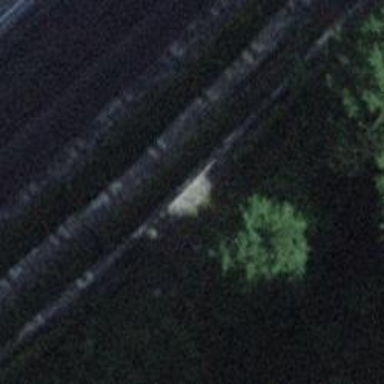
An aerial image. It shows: Retaining wall.